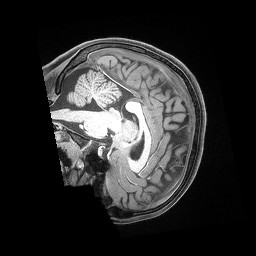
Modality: T1w
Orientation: sagittal
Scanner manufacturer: siemens
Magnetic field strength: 3 T
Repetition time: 2.53 s
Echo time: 0.00169 s